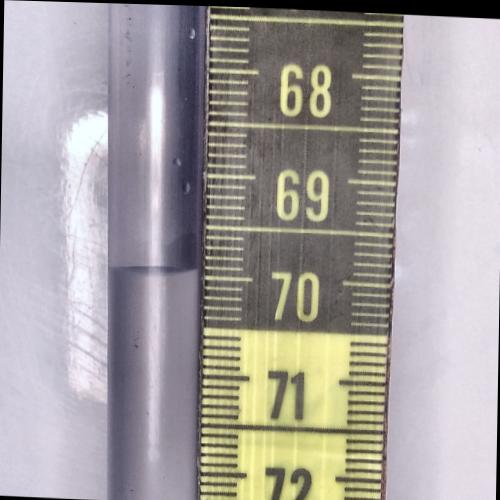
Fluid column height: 69.9 cm